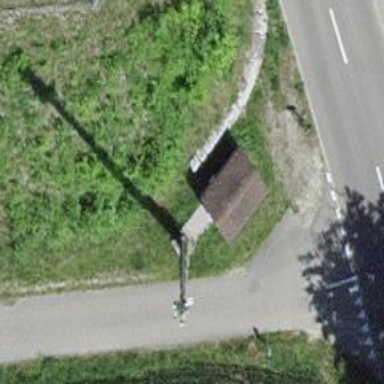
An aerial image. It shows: Communication tower.